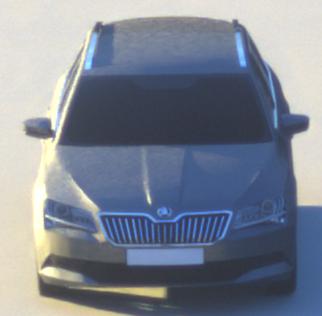
Make: Skoda
Model: Superb Combi 1.4 TSI
Detailed model: Superb (III) Combi
Model produced from: 2015/09
Model produced until: 2018/06
Doors: 5
Color: gray
Road condition: dry road
Daytime: sunrise or sunset
Contrast: medium contrast